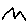
Label: zigzag